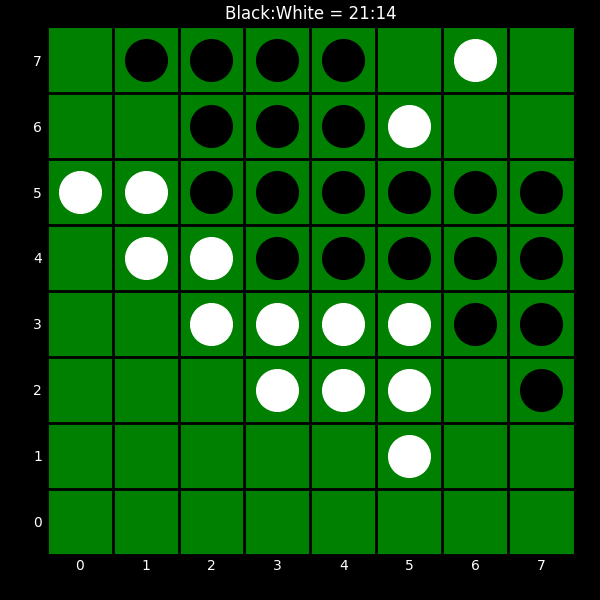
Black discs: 21
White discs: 14